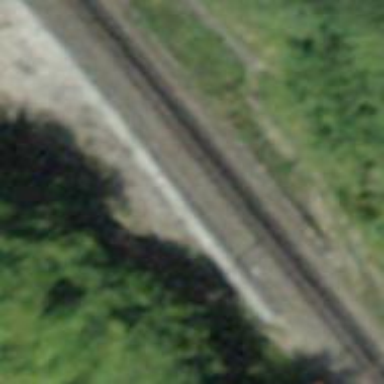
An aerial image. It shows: Uncontrolled railway crossing.